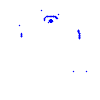
Particle: proton